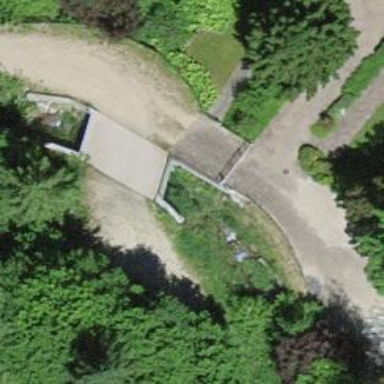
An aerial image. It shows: Gravel track road with bridge.